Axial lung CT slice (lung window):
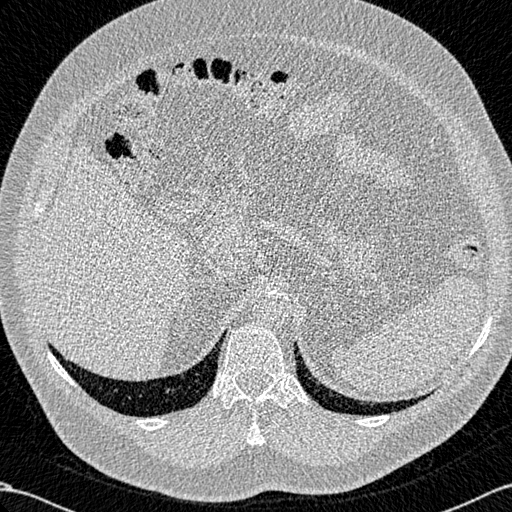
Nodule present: no